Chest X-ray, AP view. Patient: 13 years old, sex M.
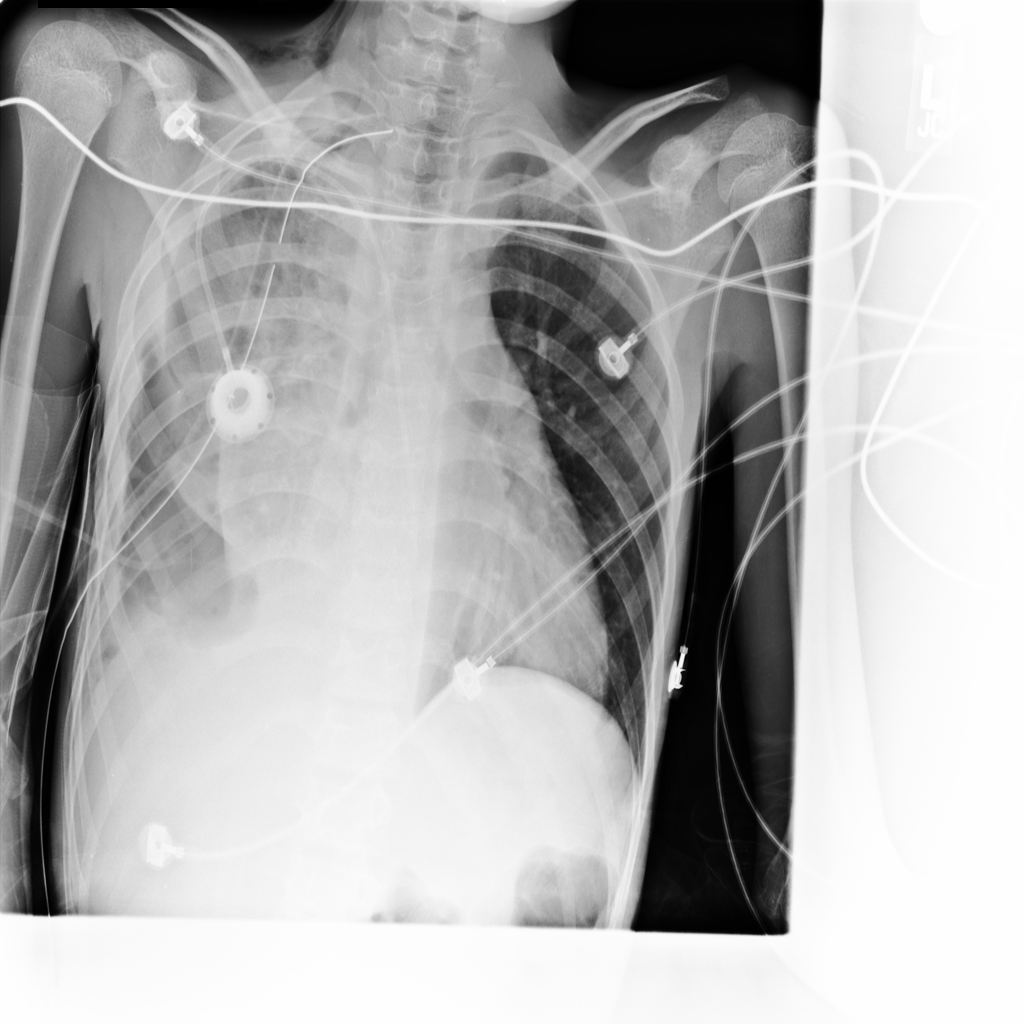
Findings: Emphysema